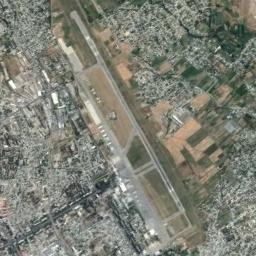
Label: airport